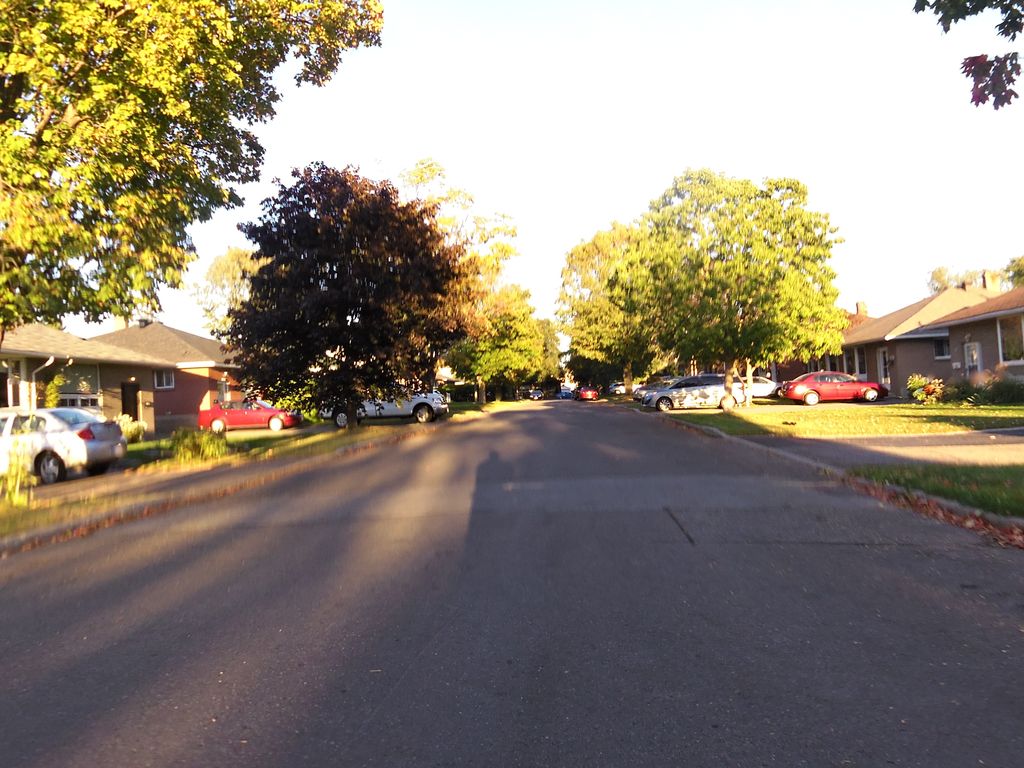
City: ottawa-gatineau